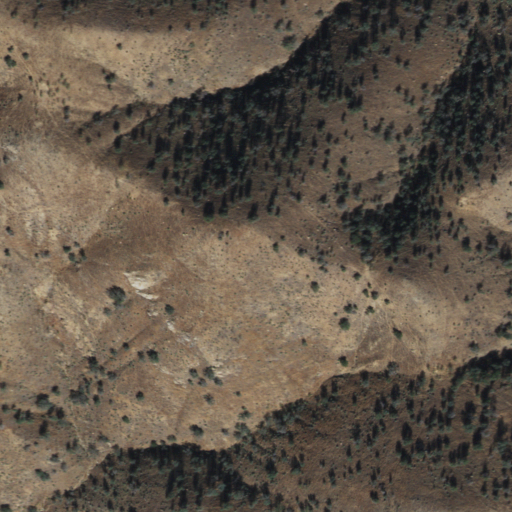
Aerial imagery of ridge(s) in Arizona named Cobre Ridge containing grassland, shrub, and evergreen forest